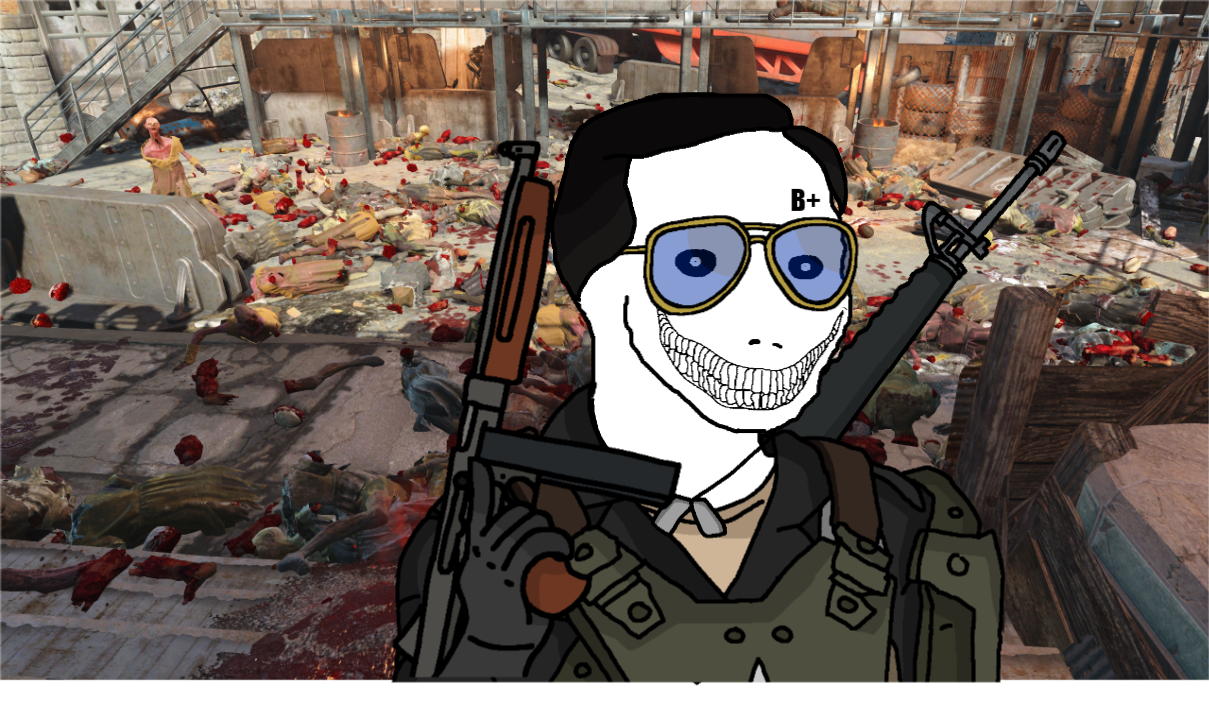
Label: 5_Wojak_with_Background